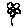
Label: flower